Interaction volume radius: 5 \u00c5
Interaction volume height: 30 \u00c5
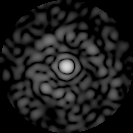
Disorder parameter: 0.8077